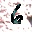
Label: 6